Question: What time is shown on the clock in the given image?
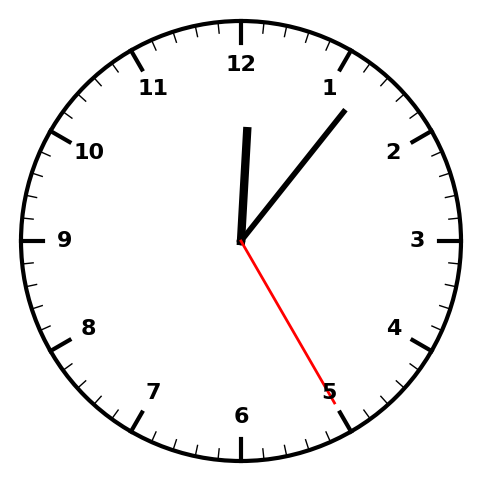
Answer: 12:06:25